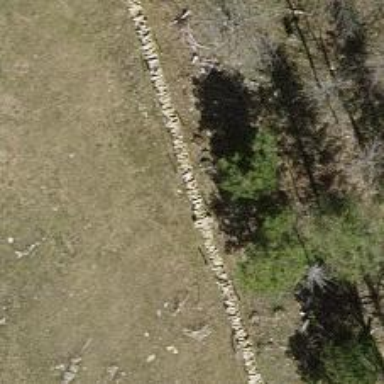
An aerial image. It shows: Dry stone wall barrier.